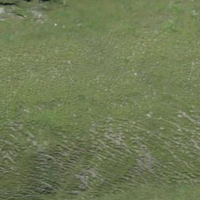
EUNIS habitat code: 26
Species observed at this site:
Aster alpinus
Saxifraga paniculata
Agriades glandon
Cupido minimus
Anthus spinoletta